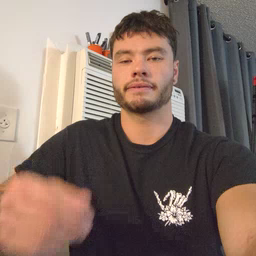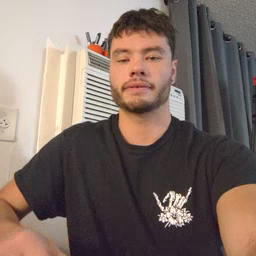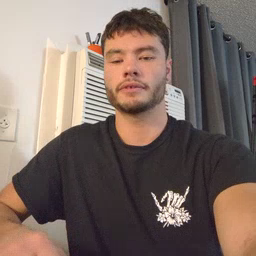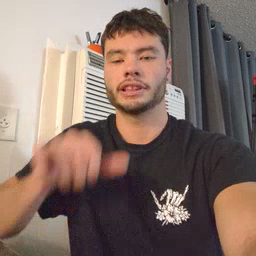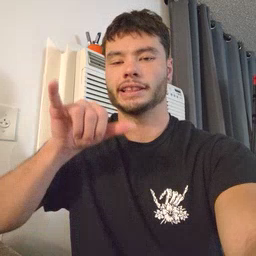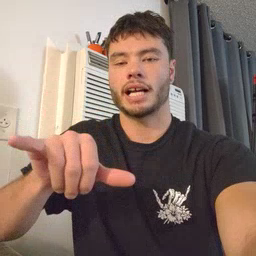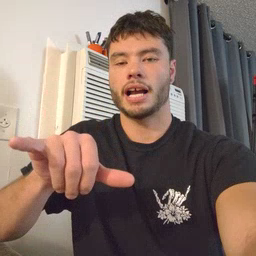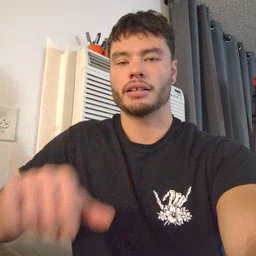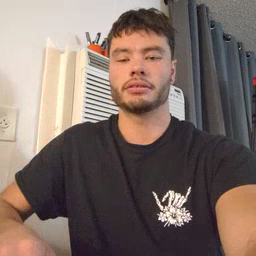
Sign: stay